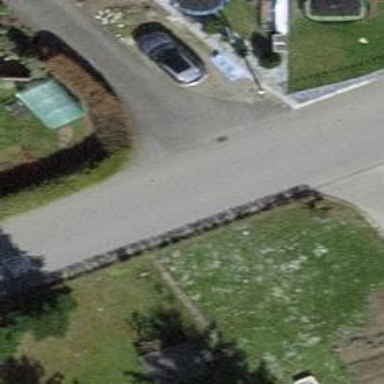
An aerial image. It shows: Residential road.